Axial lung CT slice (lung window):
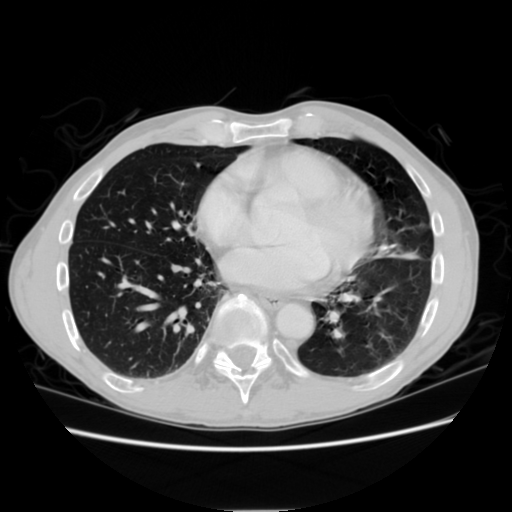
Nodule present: no